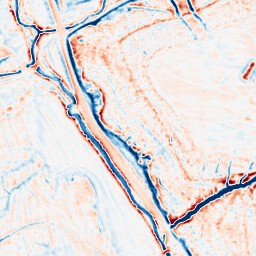
Category: multiscale
Decomposition family: dog_multiscale
Decomposition parameters: sigma_ratio: 1.4
n_scales: 5
base_sigma: 0.5
Upsampling method: cubic_mitchell
Upsampling parameters: scale: 2
Upsampling scale: 2